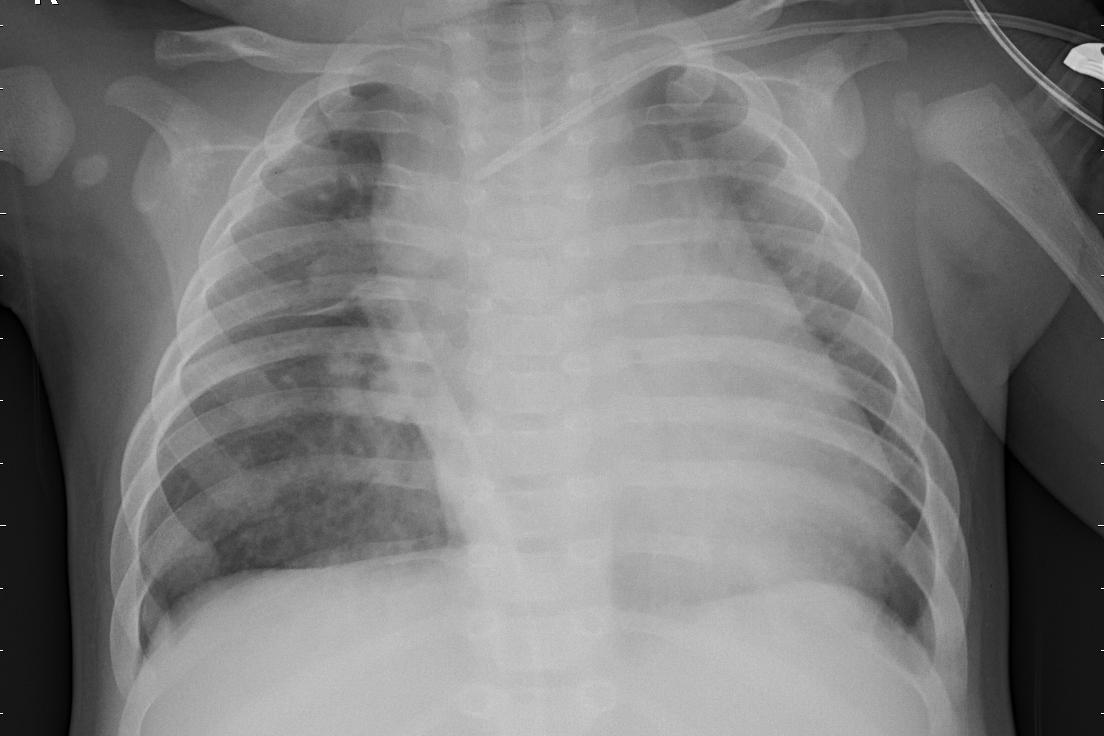
Diagnosis: PNEUMONIA